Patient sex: M
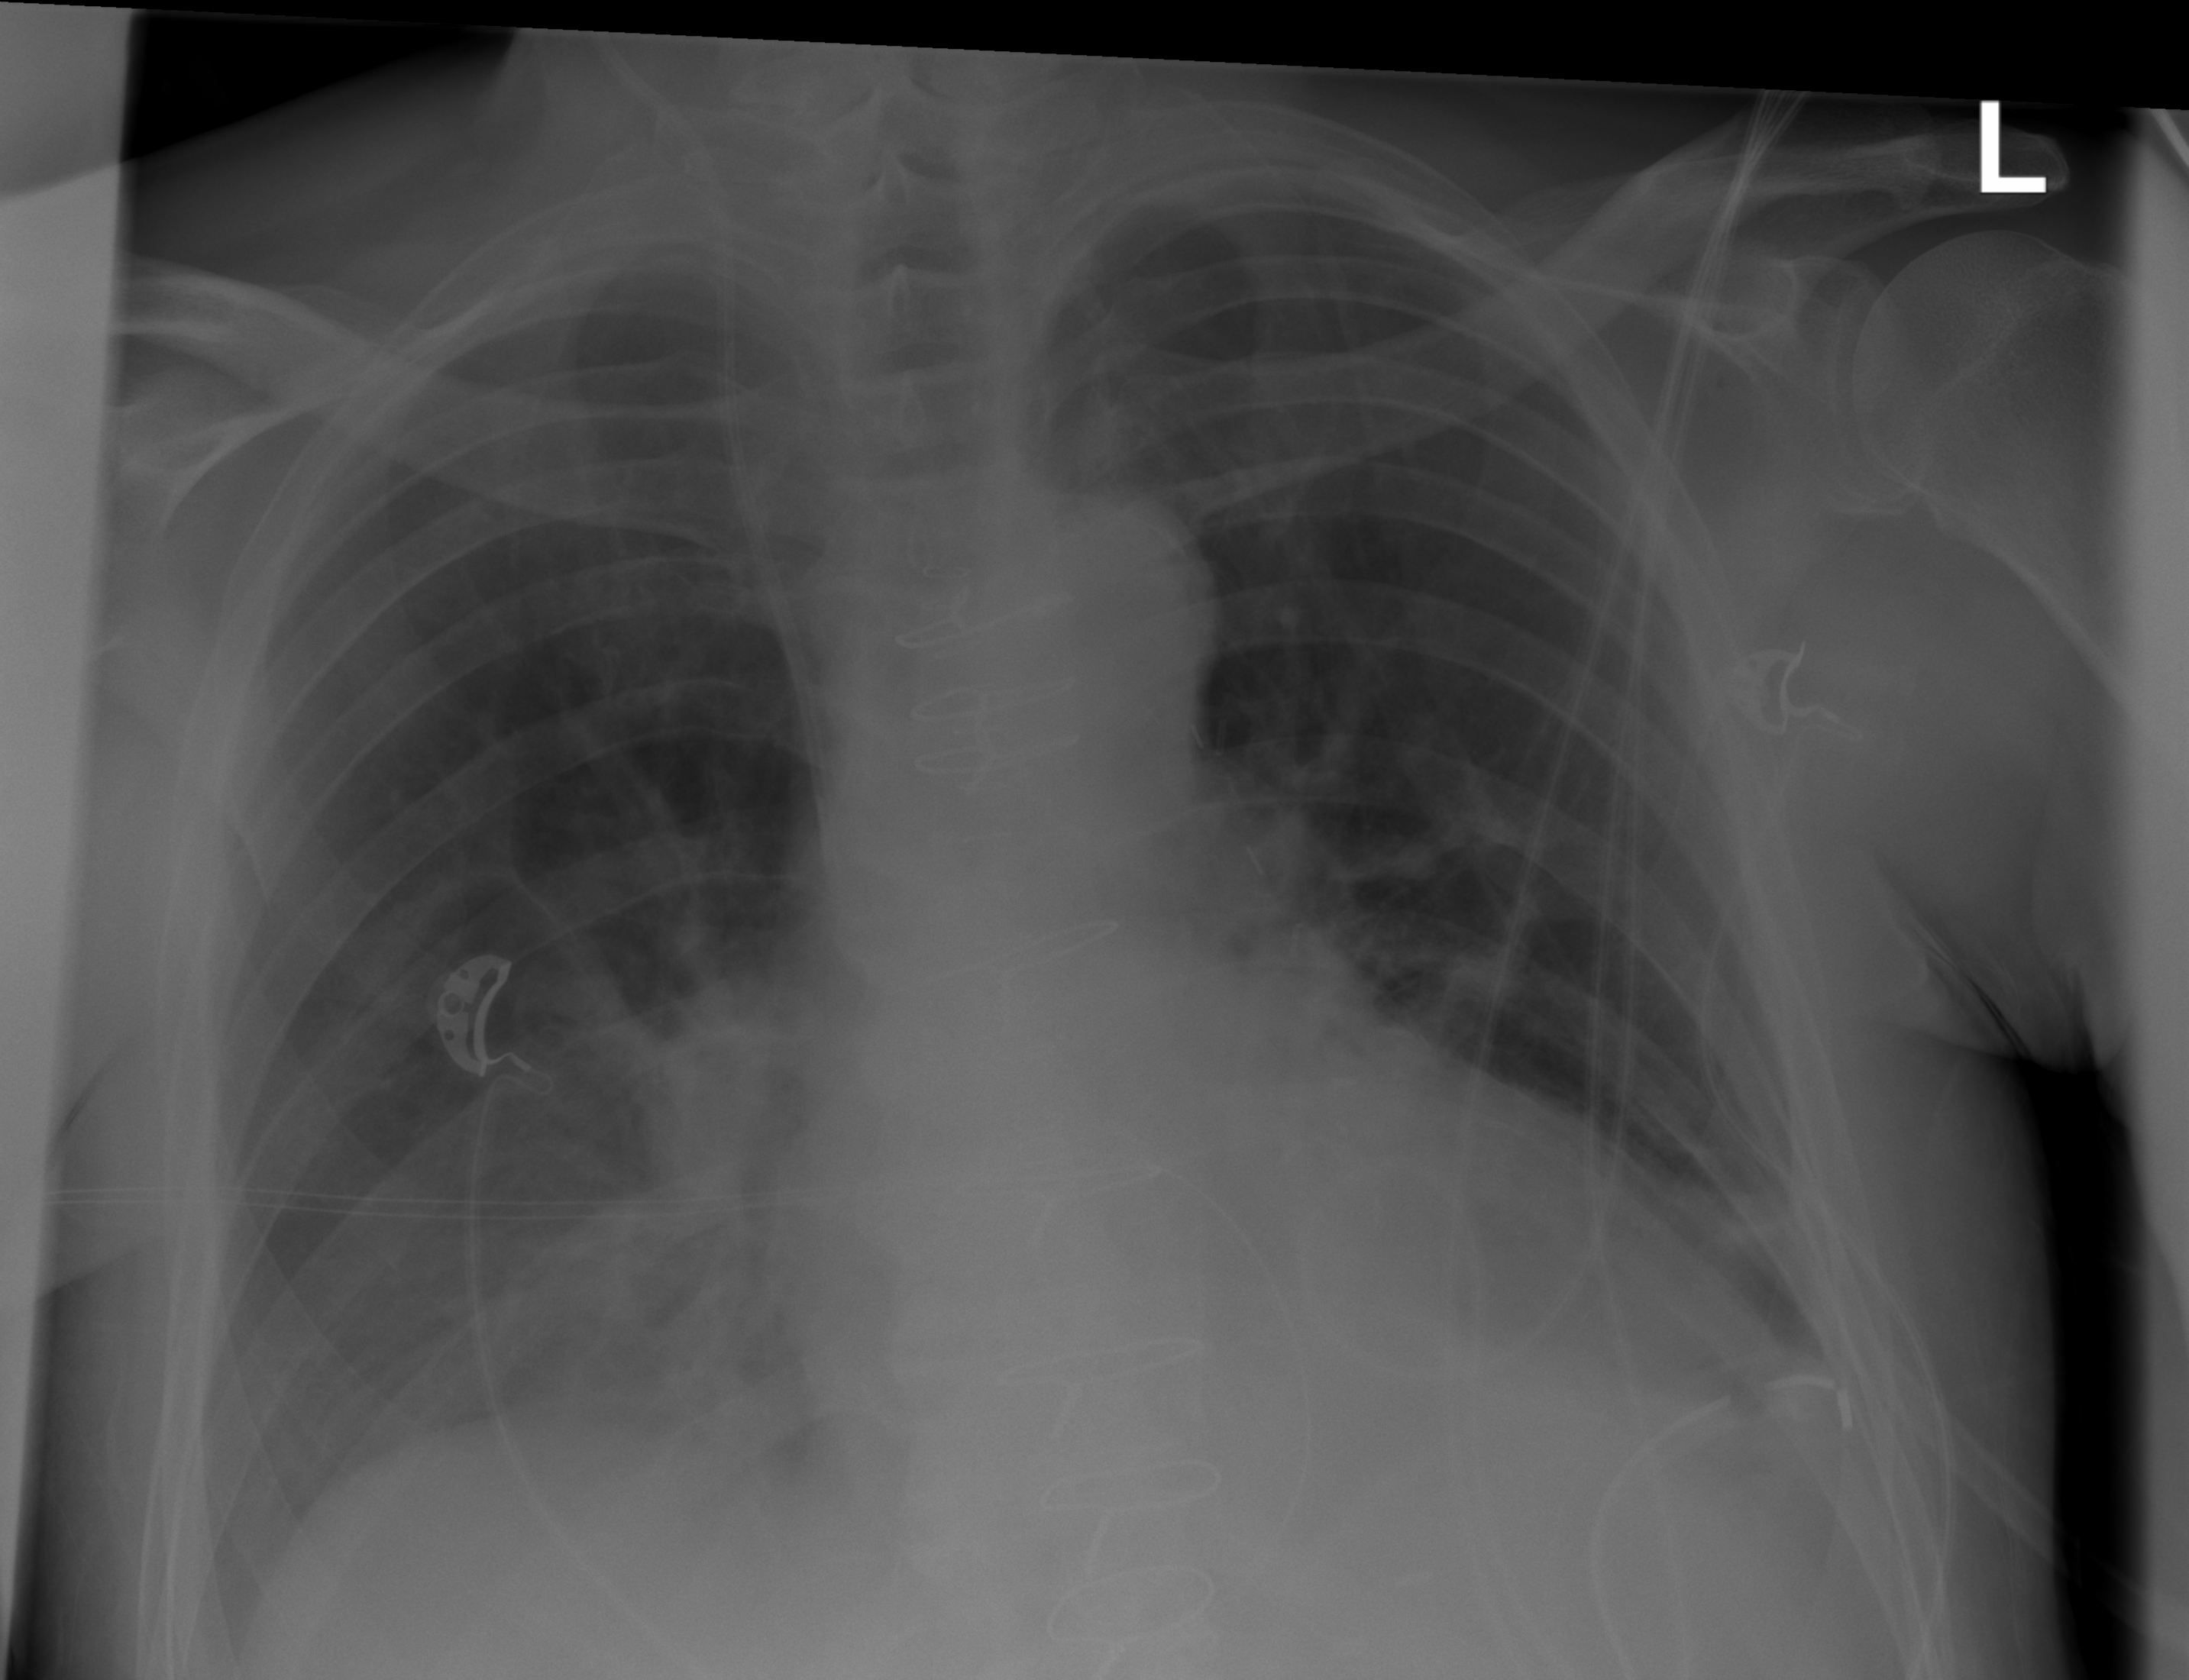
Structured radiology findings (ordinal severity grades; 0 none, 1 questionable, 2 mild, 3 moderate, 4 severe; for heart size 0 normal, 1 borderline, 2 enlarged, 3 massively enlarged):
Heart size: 2
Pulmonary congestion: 0
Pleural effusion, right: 0
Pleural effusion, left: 0
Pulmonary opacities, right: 0
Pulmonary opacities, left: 0
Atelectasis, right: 2
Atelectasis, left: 2